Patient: sex F, age 59
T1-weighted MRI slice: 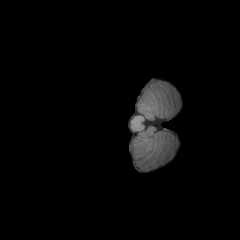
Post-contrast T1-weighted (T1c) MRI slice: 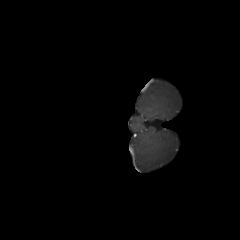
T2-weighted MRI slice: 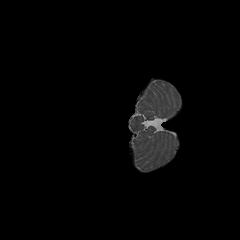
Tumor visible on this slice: no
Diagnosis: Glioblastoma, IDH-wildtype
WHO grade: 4